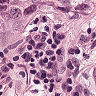
Metastatic tissue present: yes